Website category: book
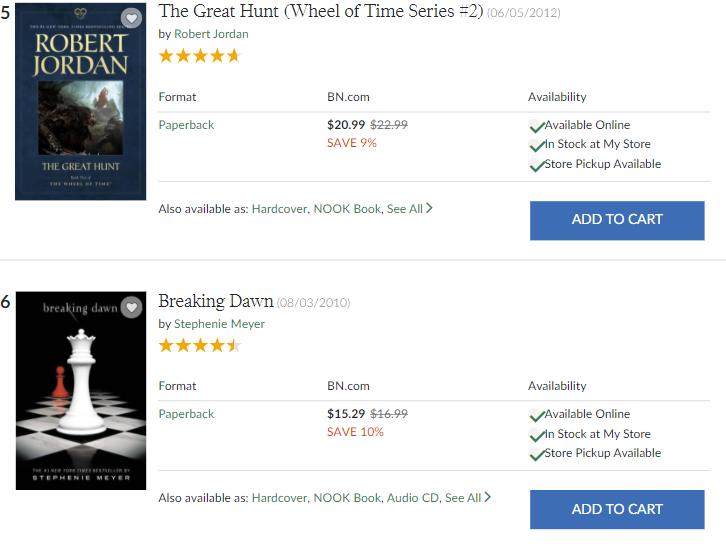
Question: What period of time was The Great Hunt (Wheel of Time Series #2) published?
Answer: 06/05/2012

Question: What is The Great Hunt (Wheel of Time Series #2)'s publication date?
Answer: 06/05/2012

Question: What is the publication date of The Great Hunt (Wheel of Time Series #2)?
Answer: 06/05/2012

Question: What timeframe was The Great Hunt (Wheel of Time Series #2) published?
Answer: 06/05/2012

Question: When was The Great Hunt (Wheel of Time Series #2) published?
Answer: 06/05/2012

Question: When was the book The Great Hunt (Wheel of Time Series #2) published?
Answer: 06/05/2012

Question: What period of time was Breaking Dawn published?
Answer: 08/03/2010

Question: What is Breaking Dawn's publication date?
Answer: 08/03/2010

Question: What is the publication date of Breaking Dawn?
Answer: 08/03/2010

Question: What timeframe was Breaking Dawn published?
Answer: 08/03/2010

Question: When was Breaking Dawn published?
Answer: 08/03/2010

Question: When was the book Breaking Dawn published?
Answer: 08/03/2010

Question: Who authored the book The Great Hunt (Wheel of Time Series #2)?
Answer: Robert Jordan

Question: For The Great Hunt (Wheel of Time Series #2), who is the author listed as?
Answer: Robert Jordan

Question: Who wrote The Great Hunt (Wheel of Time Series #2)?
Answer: Robert Jordan

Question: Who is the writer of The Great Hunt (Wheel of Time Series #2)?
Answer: Robert Jordan

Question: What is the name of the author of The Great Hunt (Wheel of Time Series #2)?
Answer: Robert Jordan

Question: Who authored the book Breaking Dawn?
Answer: Stephenie Meyer

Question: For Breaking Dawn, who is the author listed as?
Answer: Stephenie Meyer

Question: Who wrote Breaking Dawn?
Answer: Stephenie Meyer

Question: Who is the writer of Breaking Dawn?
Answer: Stephenie Meyer

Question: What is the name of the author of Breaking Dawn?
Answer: Stephenie Meyer

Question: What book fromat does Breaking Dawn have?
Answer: Paperback

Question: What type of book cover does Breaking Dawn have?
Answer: Paperback

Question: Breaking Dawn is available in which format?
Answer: Paperback

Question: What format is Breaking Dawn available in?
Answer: Paperback

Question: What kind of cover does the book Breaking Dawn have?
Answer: Paperback

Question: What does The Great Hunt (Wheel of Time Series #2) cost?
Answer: $20.99

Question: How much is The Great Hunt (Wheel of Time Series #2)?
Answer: $20.99

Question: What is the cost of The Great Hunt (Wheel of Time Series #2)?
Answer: $20.99

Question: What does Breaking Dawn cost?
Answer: $15.29

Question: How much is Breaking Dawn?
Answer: $15.29

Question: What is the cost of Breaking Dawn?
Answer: $15.29

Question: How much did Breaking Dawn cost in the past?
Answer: $16.99

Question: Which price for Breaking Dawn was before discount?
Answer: $16.99

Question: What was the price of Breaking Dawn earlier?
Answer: $16.99

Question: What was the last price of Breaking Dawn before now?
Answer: $16.99

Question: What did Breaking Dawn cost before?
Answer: $16.99

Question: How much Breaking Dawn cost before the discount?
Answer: $16.99

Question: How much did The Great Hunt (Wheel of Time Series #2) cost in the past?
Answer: $22.99

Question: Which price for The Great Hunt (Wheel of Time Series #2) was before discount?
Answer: $22.99

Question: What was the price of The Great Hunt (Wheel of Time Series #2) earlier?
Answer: $22.99

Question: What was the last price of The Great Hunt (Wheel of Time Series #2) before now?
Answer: $22.99

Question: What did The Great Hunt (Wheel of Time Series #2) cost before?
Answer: $22.99

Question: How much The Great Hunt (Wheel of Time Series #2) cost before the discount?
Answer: $22.99

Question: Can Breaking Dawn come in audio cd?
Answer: yes

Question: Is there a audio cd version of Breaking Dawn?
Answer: yes

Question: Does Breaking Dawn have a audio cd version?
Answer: yes

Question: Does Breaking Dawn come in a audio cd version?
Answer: yes

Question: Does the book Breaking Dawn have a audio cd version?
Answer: yes

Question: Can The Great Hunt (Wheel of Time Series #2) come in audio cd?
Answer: no

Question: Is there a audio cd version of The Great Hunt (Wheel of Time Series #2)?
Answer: no

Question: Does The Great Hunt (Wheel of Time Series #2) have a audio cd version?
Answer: no

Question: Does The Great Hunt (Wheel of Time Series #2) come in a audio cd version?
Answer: no

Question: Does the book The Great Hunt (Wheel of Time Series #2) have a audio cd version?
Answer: no

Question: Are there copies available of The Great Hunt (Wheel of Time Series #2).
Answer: yes

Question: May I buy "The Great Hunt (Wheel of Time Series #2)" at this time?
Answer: yes

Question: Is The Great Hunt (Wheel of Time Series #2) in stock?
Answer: yes

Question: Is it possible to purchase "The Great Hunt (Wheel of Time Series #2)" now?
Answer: yes

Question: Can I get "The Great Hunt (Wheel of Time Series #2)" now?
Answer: yes

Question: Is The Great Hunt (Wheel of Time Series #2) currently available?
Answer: yes

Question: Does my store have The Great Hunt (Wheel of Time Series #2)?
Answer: yes

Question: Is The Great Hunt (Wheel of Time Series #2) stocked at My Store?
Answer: yes

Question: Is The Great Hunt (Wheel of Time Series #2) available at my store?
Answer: yes